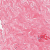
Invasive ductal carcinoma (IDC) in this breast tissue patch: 0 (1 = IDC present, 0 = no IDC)